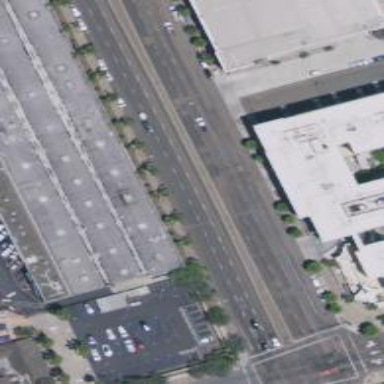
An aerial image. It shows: Primary highway with separate asphalt sidewalks.